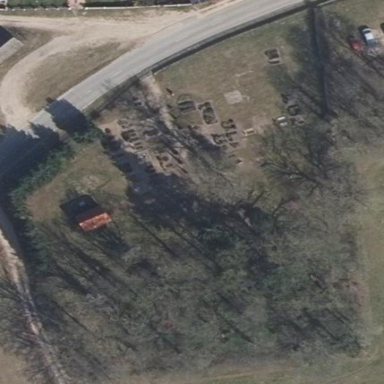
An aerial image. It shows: Graveyard.